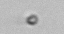
Label: nanoplankton_mix